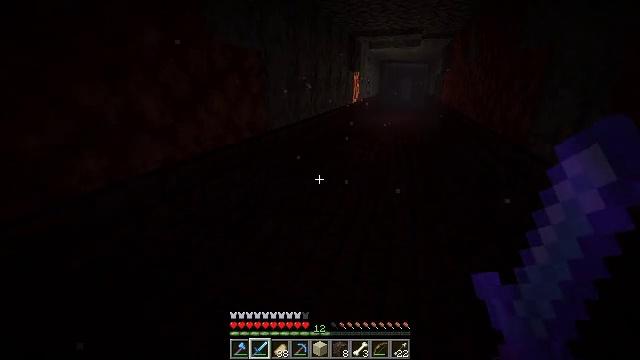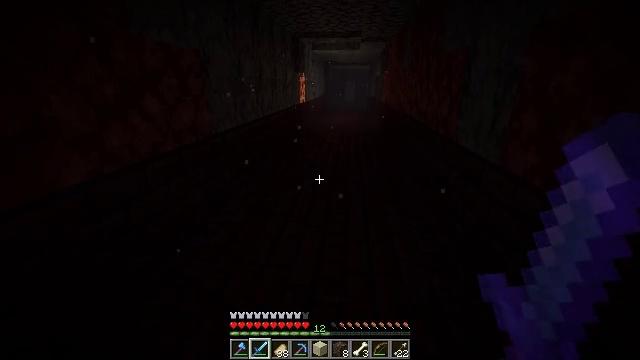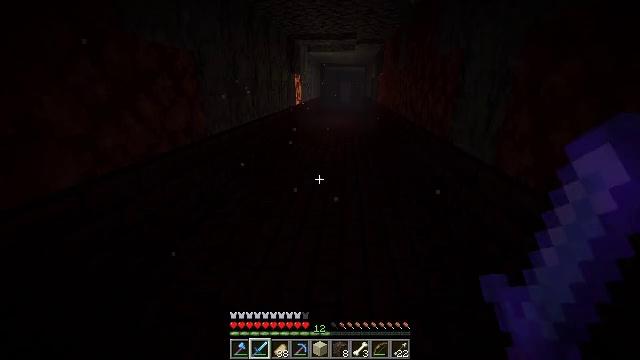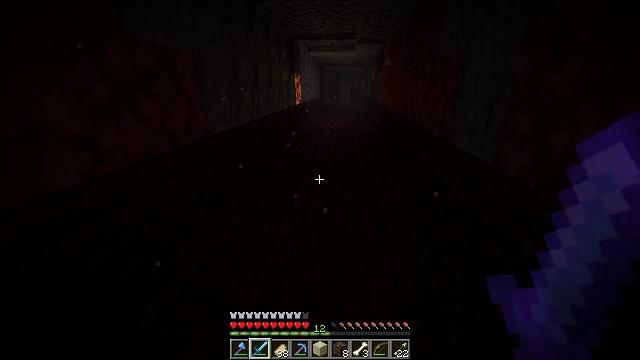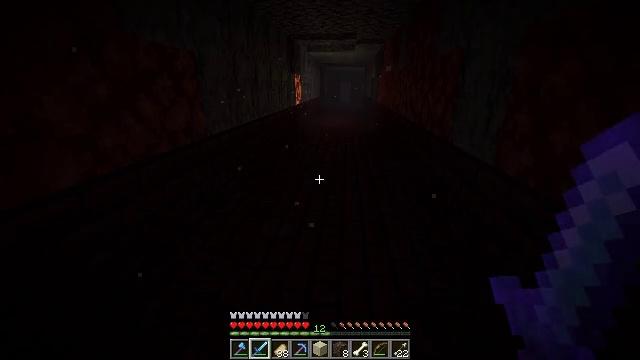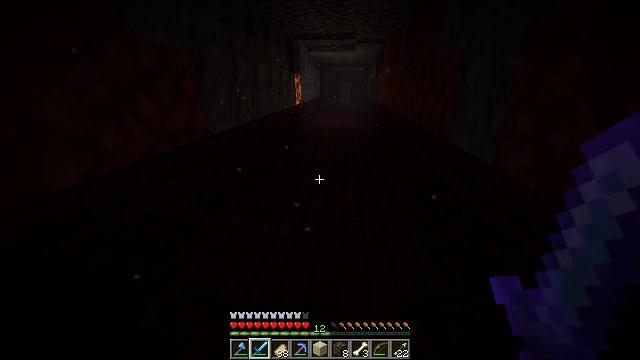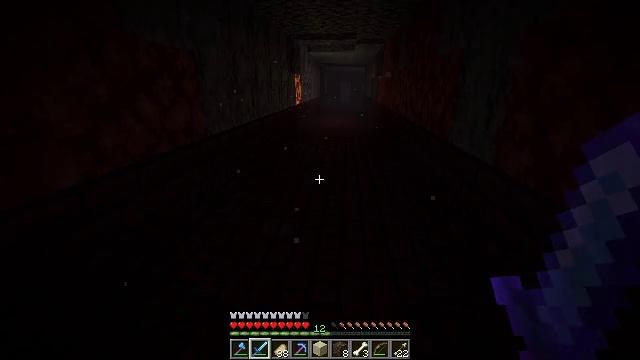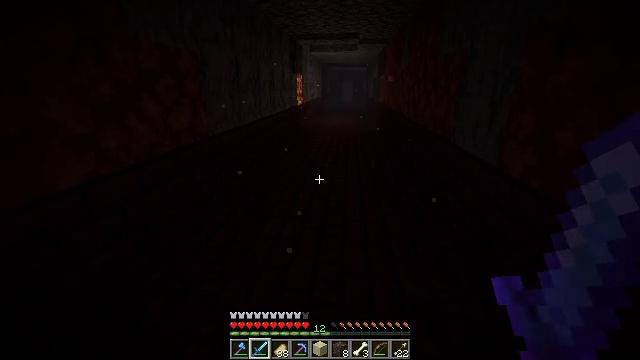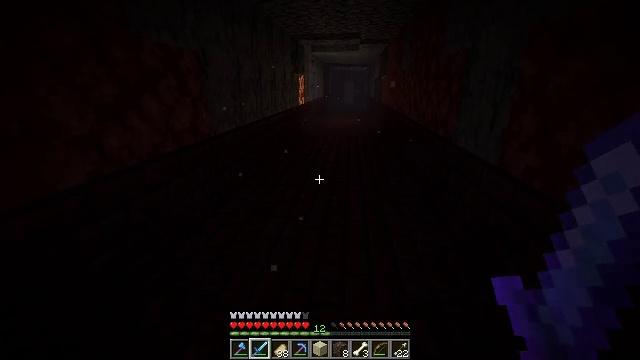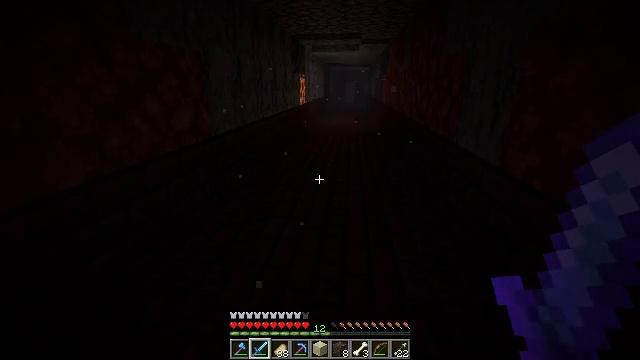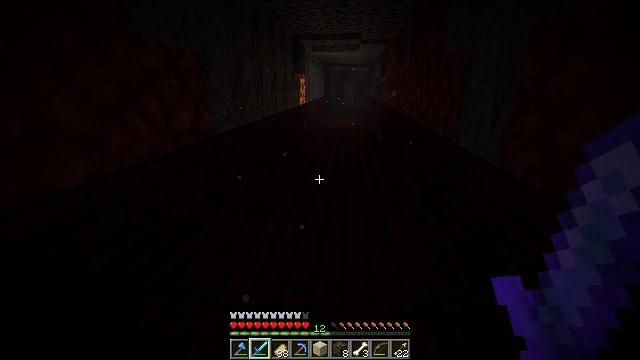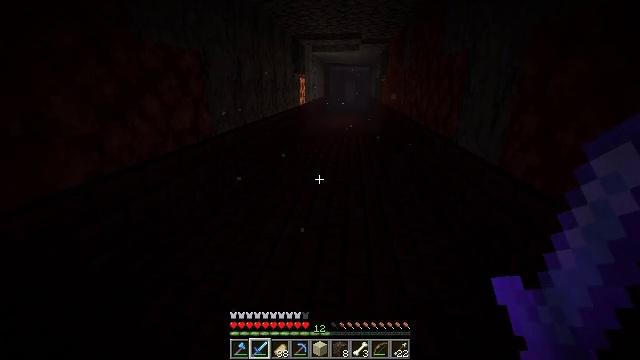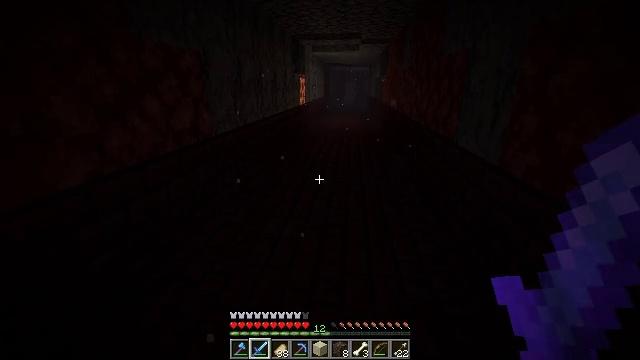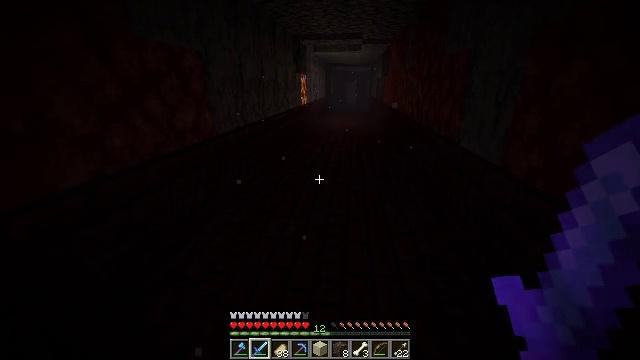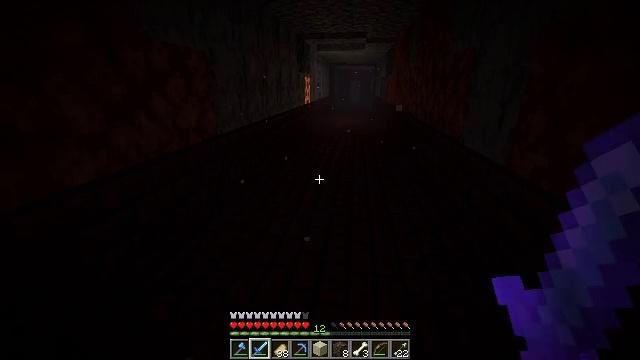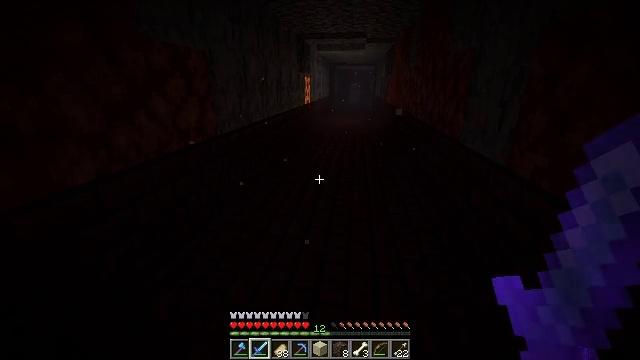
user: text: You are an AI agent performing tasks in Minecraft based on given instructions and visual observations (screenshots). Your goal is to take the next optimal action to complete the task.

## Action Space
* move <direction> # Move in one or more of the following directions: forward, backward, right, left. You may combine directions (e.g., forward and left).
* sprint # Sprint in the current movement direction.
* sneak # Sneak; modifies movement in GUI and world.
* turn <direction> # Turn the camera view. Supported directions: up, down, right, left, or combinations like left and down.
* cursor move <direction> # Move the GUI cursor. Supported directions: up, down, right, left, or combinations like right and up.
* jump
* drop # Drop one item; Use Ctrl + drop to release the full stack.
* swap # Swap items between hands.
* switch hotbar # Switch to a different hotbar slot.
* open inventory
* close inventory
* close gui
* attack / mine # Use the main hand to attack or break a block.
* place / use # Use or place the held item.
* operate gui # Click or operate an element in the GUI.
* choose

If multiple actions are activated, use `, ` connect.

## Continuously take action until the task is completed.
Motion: motion action
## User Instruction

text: Attack the nether bricks to collect them.
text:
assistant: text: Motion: turn right
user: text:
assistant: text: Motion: no_op
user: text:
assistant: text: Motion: no_op
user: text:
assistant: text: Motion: no_op
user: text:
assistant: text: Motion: no_op
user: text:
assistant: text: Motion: no_op
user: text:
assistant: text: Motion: no_op
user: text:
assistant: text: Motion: no_op
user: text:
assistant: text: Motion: no_op
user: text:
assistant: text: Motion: no_op
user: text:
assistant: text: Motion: no_op
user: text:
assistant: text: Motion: no_op
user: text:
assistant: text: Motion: no_op
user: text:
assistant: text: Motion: no_op
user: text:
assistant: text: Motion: no_op
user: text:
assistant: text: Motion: no_op
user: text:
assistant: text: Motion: no_op
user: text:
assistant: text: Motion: no_op
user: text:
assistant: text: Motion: no_op
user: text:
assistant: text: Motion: no_op
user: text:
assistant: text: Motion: no_op
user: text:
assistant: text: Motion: no_op
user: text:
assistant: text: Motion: no_op
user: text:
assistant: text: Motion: no_op
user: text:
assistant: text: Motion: no_op
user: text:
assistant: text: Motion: no_op
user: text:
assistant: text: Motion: no_op
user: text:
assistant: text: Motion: no_op
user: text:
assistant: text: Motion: no_op
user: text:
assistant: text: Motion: no_op